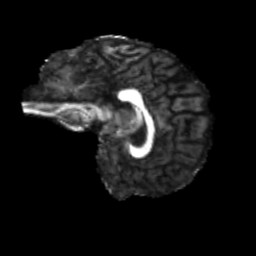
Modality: FA
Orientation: sagittal
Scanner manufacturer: siemens
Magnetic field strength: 3 T
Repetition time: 4 s
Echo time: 0.0594 s